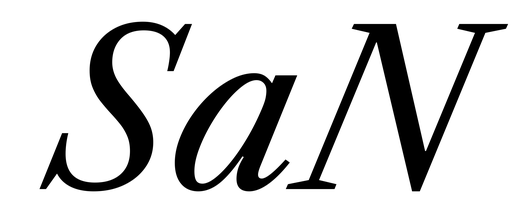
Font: LibreCaslonText-Italic_Italic